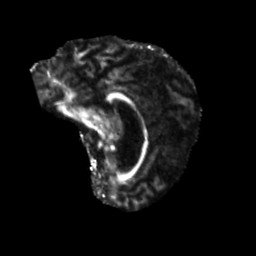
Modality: FA
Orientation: sagittal
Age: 68
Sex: male
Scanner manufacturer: siemens
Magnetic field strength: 3 T
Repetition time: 5.25 s
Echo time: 0.08 s